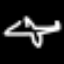
Label: airplane